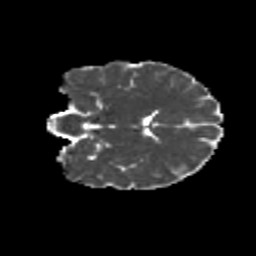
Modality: MD
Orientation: coronal
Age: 11
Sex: female
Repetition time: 9.5 s
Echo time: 0.089 s